Question: I have a Wordpress site and custom theme where I integrate AMP. I use different 'get_headers()' for my custom pages.
When I navigate to projekte's page from homepage, my header is missing.
This is <URL>

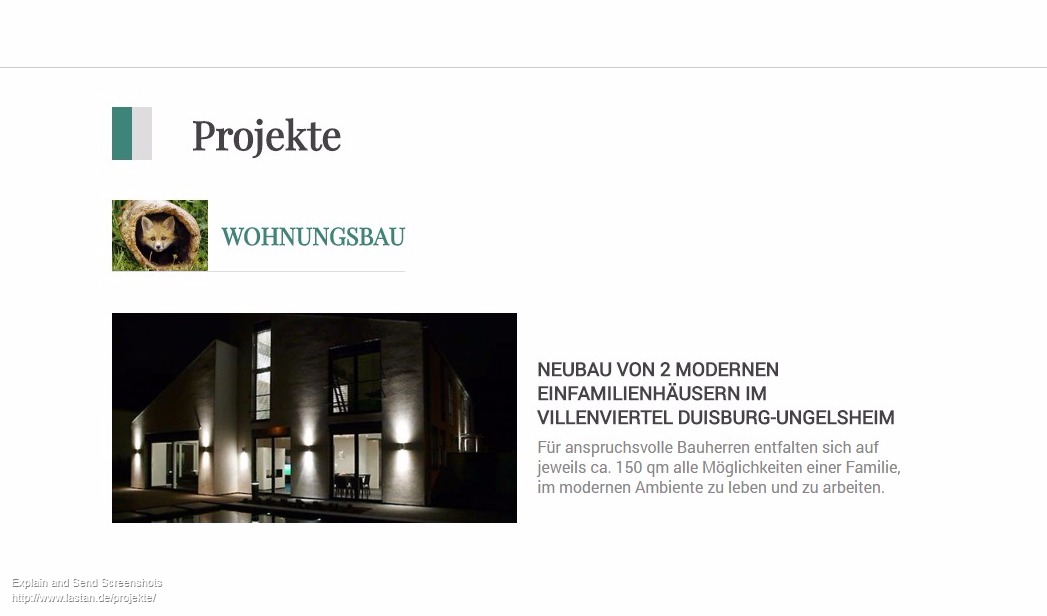
Answer: File: 'header-custom.php'
Code: 'get_header('custom');'
For this example make sure that your custom headers are located in theme root.